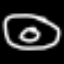
Label: donut